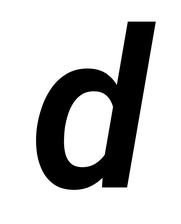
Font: Roboto-Italic_SemiBold_Italic